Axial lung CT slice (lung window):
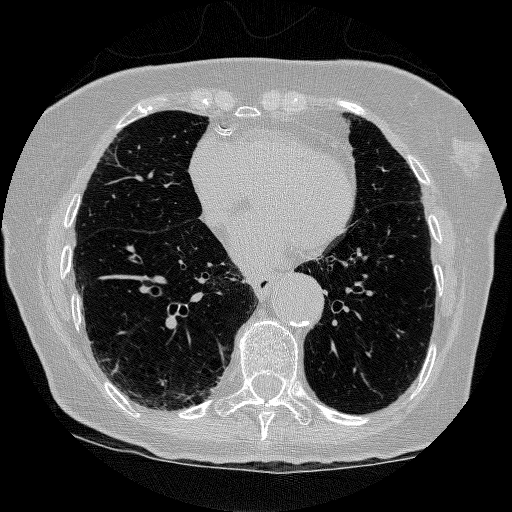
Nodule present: no